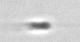
Label: flagellate_morphotype3